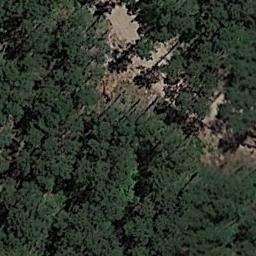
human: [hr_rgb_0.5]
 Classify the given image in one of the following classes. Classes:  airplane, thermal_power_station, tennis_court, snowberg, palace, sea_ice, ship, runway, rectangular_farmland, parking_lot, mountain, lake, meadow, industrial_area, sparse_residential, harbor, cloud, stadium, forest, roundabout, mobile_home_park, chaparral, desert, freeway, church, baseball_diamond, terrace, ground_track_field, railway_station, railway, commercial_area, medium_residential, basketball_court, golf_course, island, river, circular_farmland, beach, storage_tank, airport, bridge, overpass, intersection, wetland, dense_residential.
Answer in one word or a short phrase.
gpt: forest